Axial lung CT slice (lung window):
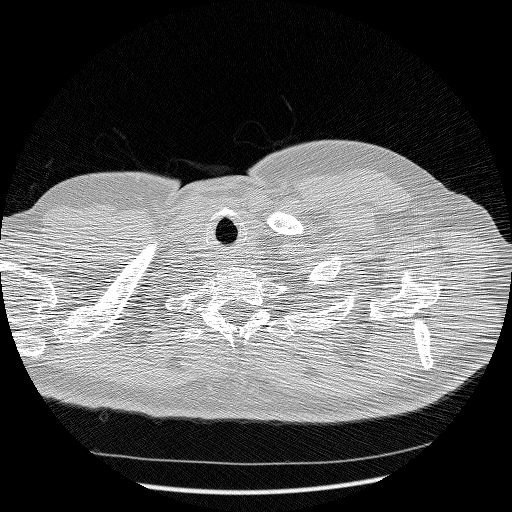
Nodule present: no